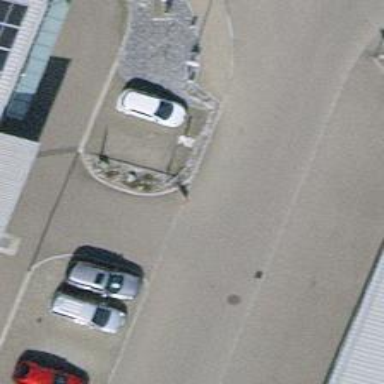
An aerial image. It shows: Charging station.